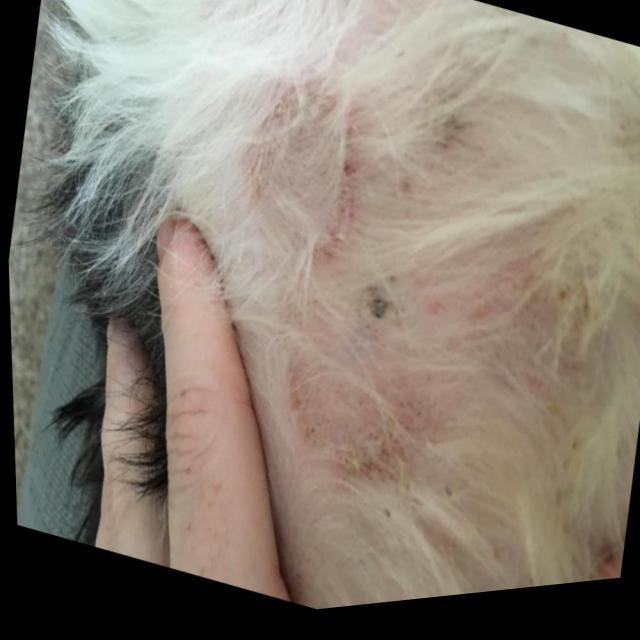
Canine ringworm (Dermatophytosis) — fungal infection caused by Microsporum or Trichophyton. Presents with circular alopecia, scaling, crusting, and broken hairs.